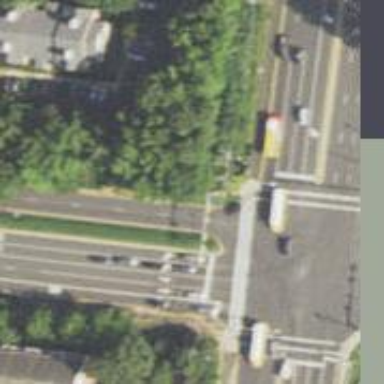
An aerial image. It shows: Zebra crossing on the road.